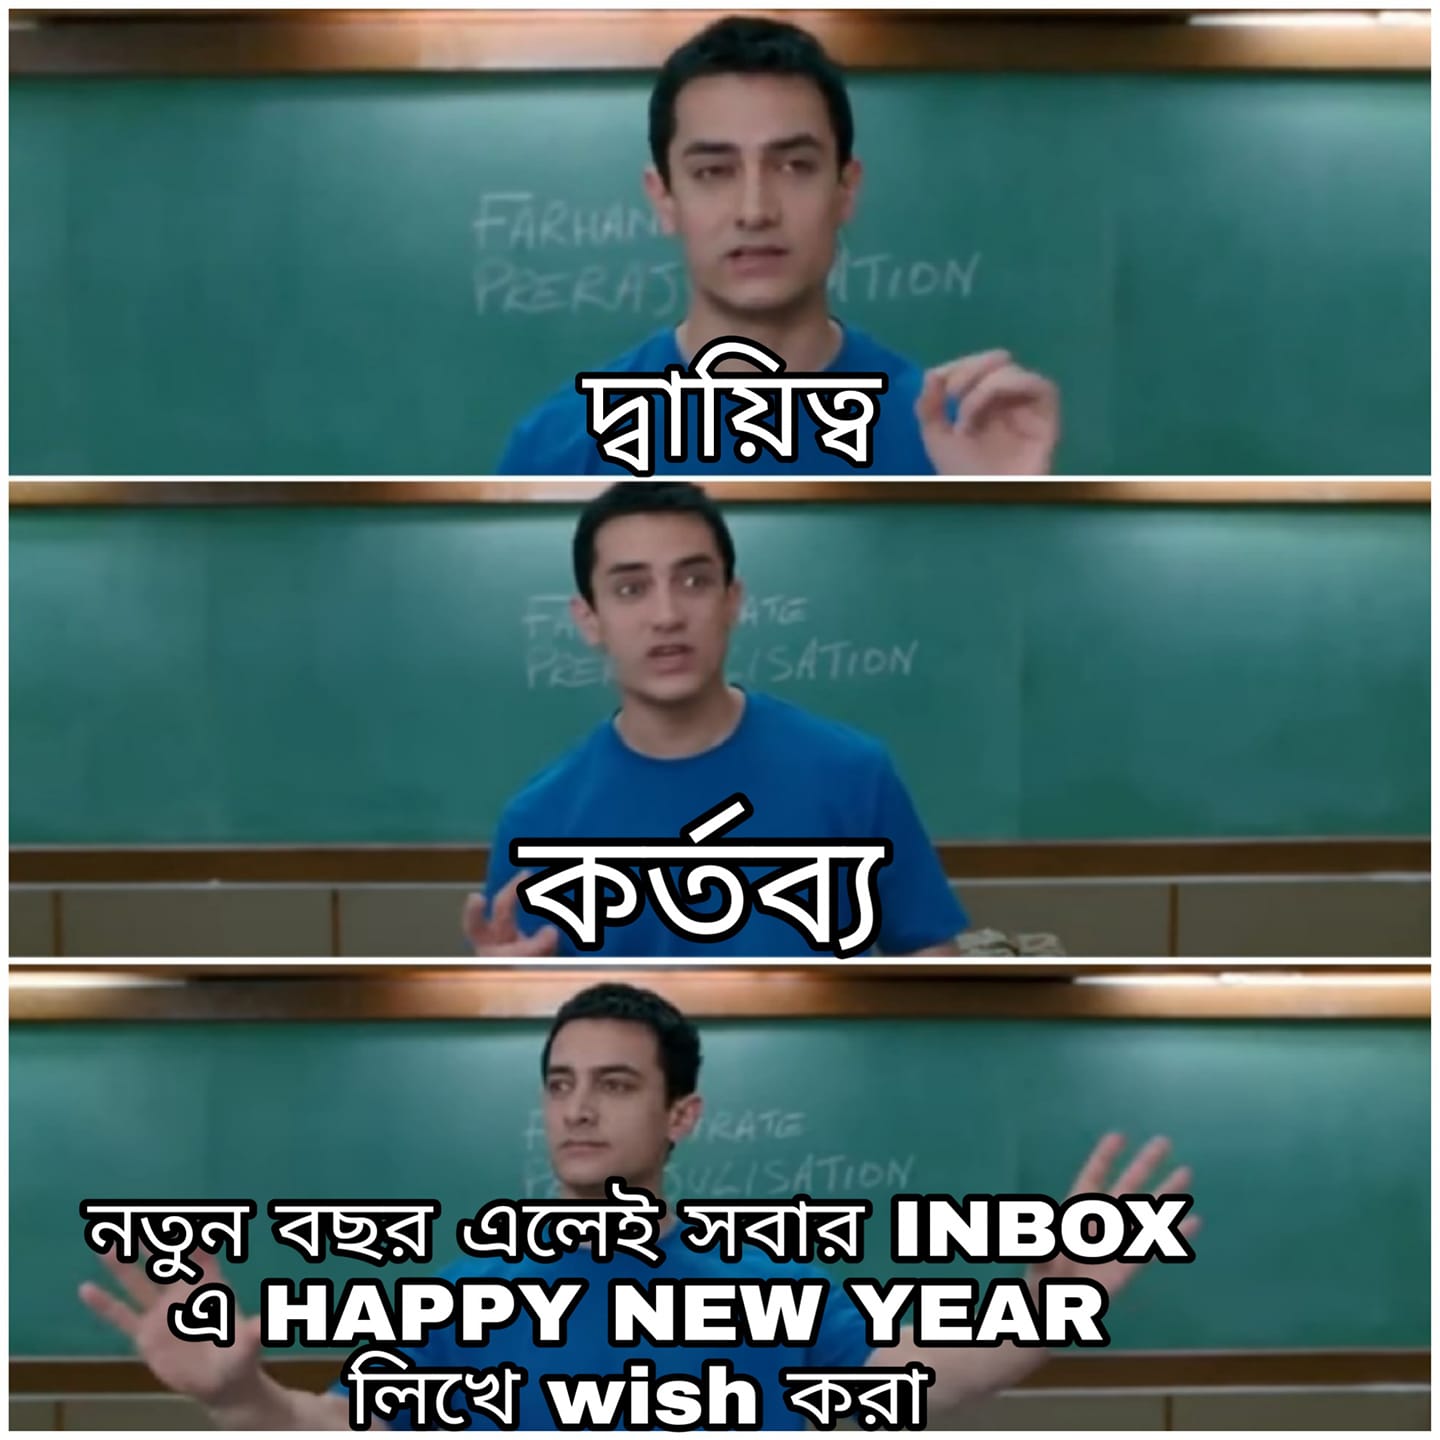
Caption: দায়িত্ব   কর্তব্য    নতুন বছর এলেই সবার INBOX এ HAPPY NEW YEAR  লিখে wish  করা
Label: non-hate